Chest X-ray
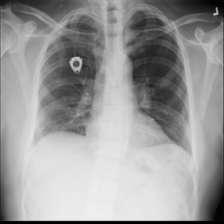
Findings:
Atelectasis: negative
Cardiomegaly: negative
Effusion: negative
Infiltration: negative
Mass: negative
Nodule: negative
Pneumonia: negative
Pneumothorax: negative
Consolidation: negative
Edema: negative
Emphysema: negative
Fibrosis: negative
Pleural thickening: negative
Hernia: negative